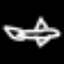
Label: airplane